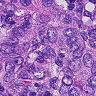
Metastatic tissue present: yes